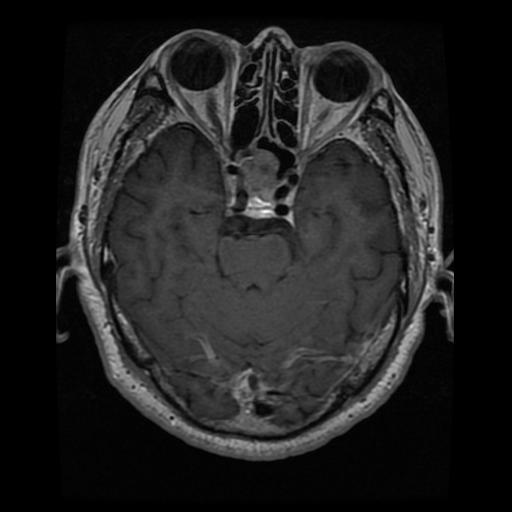
Label: pituitary